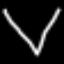
Label: diamond